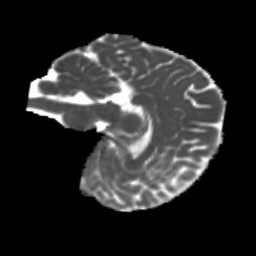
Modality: MD
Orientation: sagittal
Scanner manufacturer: siemens
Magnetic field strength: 3 T
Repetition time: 4 s
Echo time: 0.0594 s